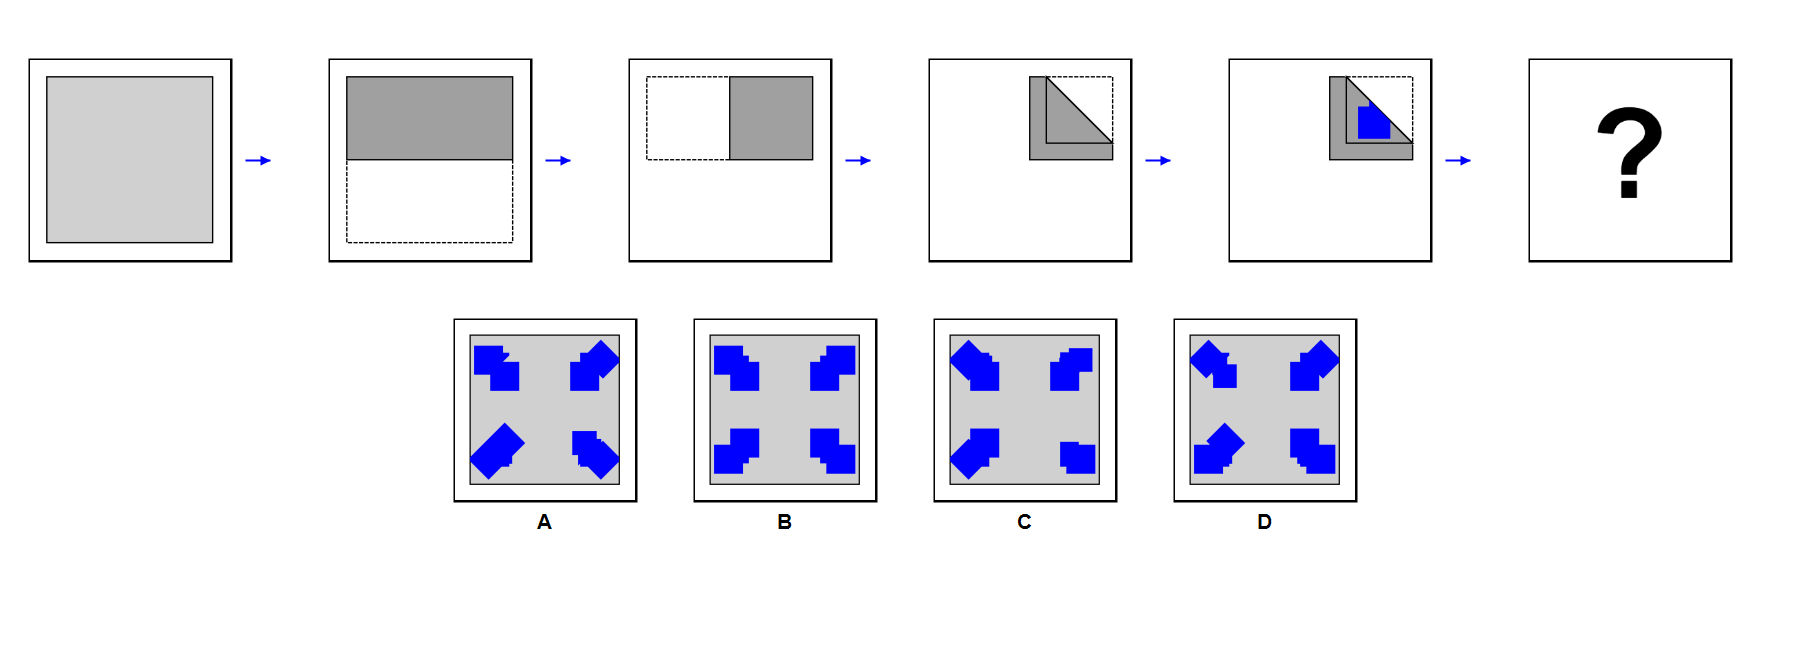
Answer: B